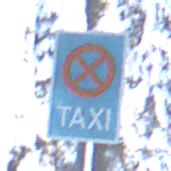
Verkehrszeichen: Taxenstand
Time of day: MorningAfternoon
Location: Outdoor (Nature)
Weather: Clear
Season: Winter
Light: Natural